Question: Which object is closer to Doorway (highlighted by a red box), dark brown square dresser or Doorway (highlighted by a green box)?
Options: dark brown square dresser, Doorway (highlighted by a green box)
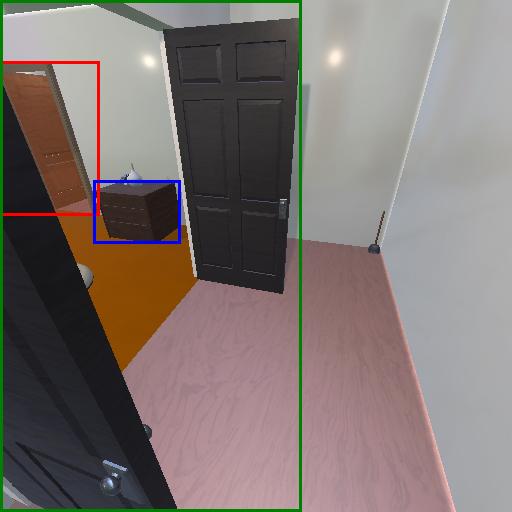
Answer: dark brown square dresser